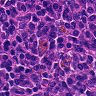
Metastatic tissue present: no